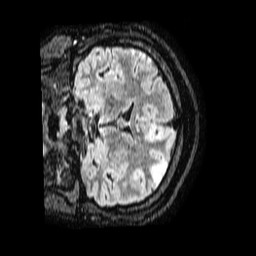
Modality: FLAIR
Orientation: coronal
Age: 34
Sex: female
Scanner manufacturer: philips
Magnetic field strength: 1.5 T
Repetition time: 4.8 s
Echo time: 0.3 s